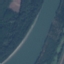
Land use / land cover: River